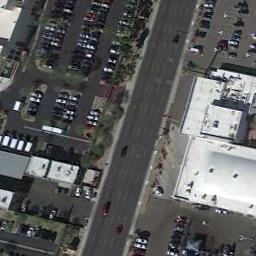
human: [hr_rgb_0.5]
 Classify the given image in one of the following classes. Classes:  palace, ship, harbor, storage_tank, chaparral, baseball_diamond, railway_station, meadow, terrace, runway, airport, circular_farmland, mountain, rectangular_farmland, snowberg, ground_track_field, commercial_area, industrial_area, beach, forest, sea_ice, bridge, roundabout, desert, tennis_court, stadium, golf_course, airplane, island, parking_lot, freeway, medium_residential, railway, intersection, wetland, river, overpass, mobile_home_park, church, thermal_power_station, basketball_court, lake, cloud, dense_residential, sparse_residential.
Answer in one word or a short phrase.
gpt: freeway